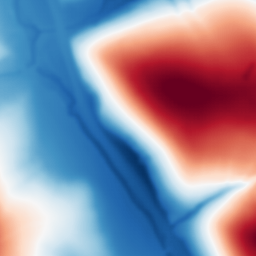
Category: multiscale
Decomposition family: dog_multiscale
Decomposition parameters: sigma_ratio: 2
n_scales: 6
base_sigma: 2
Upsampling method: sinc_hamming
Upsampling parameters: scale: 2
kernel_size: 8
Upsampling scale: 2